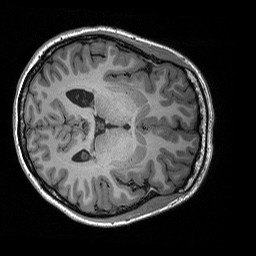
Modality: T1w
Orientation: axial